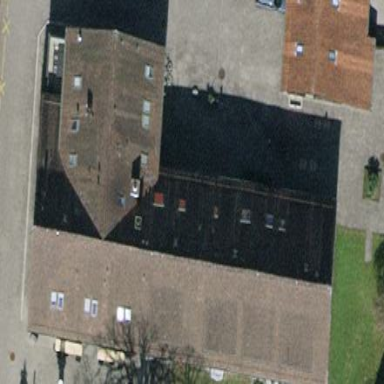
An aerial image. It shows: Gabled roof building with tile roofing. It consists of apartments.